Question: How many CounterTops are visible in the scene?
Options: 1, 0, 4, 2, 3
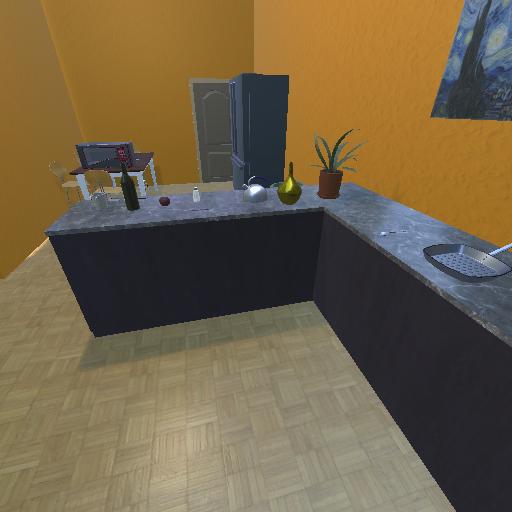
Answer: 1